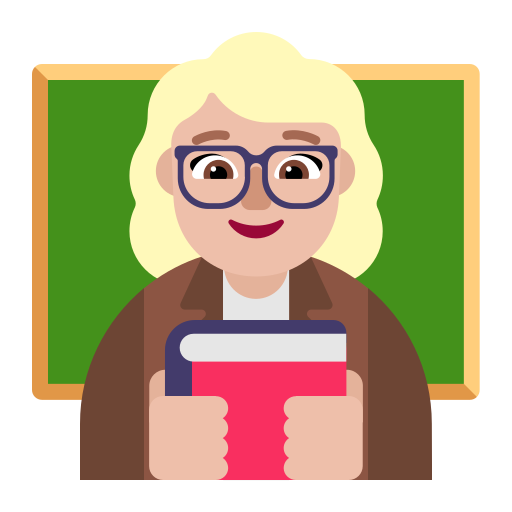
woman teacher flat  light